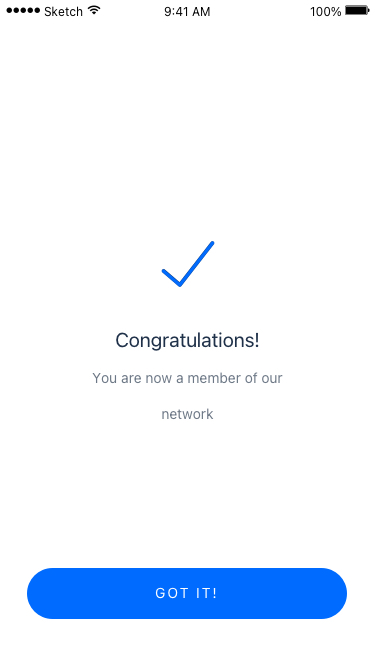
Text in this UI design:
GOT IT!
Congratulations!
You are now a member of our network
100%
9:41 AM
Sketch